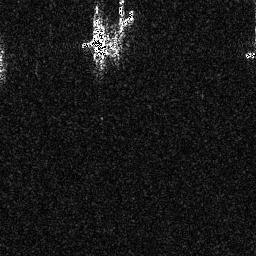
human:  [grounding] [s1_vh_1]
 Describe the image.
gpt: In the satellite image, there is  <ref>1 medium ship </ref> <box>[[35, 8, 41, 26, 0]]</box> located at top.